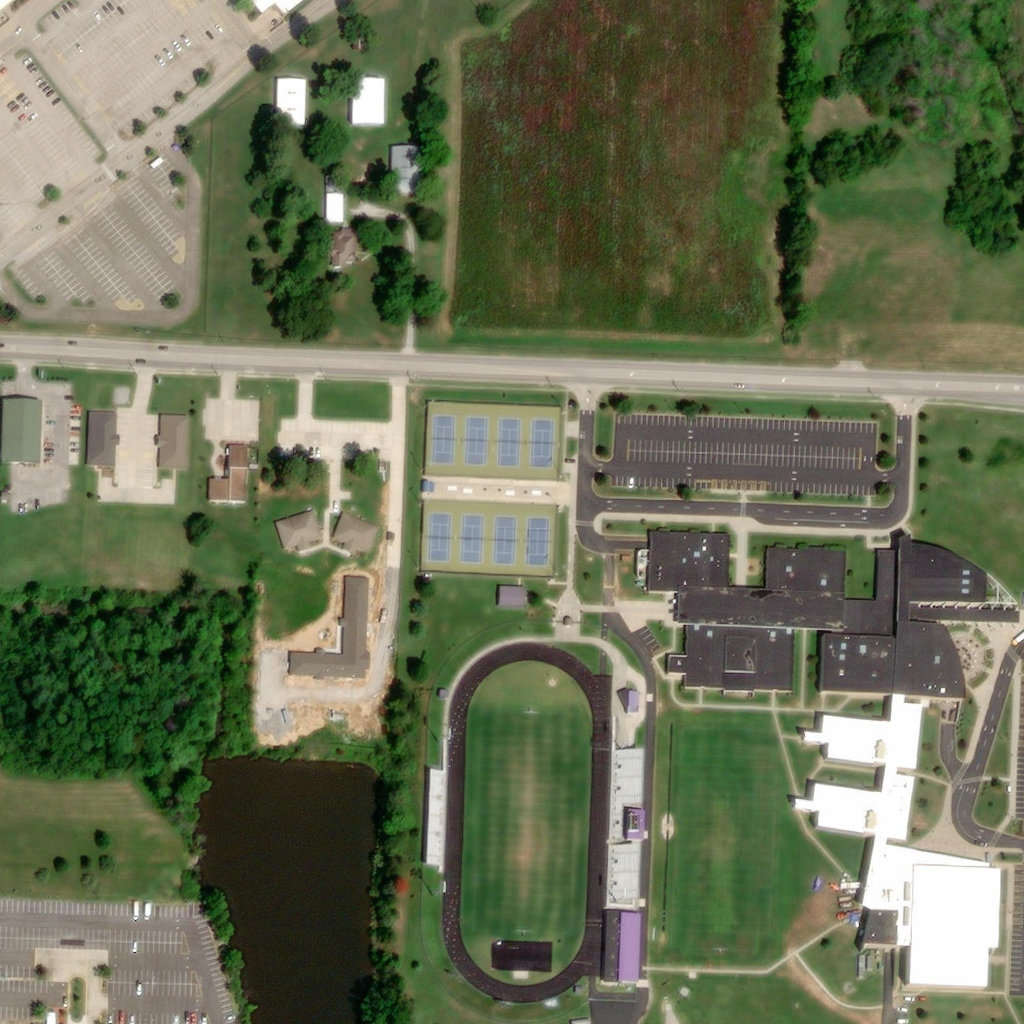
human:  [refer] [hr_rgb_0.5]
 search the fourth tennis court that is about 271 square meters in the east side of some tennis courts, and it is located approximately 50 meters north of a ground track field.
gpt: <box>[[42, 49, 44, 54, 0]]</box>

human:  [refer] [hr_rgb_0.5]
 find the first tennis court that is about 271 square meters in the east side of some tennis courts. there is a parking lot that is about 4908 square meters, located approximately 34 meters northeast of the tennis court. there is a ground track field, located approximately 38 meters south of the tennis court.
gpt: <box>[[51, 50, 53, 55, 0]]</box>